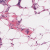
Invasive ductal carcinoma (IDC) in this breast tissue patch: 0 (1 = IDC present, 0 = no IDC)